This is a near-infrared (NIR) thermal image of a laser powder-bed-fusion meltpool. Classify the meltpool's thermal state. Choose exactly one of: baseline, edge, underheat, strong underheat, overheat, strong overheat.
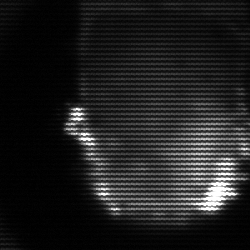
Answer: baseline